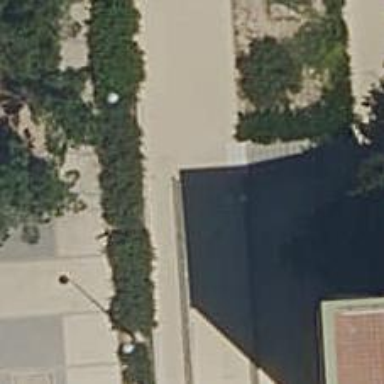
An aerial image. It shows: Wall barrier.